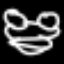
Label: frog